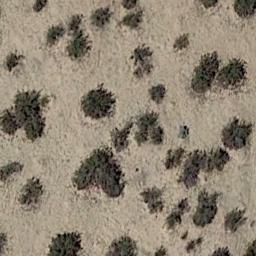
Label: chaparral